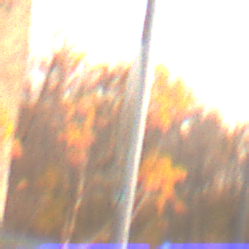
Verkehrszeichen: SchneekettenVorgeschrieben
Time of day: SunriseSunset
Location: Roofed (Suburban)
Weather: Clear
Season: NotSpecified
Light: Natural